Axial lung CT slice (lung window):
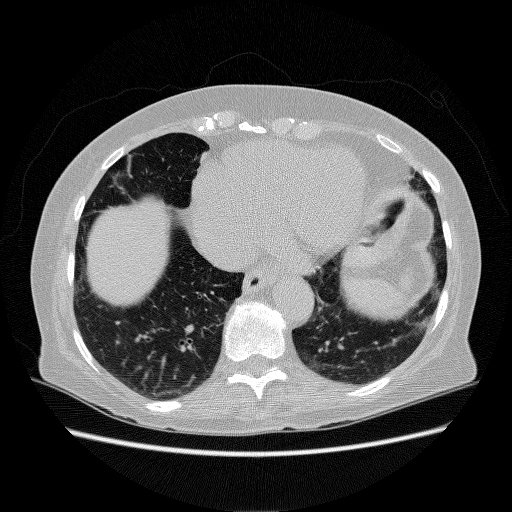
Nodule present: no